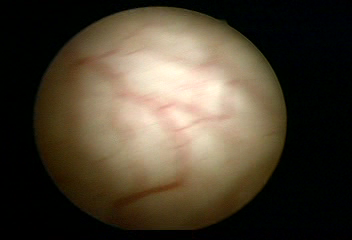
Modality: WLC
Class: Normal mucosa
Bladder cancer association: No